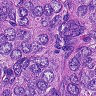
Metastatic tissue present: yes